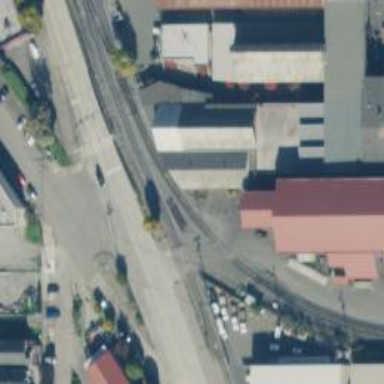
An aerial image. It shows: Uncontrolled railway crossing.